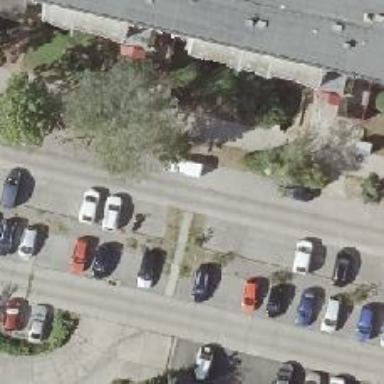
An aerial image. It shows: Residential road with concrete surface. There is on-street parallel parking available on the left side of the road.